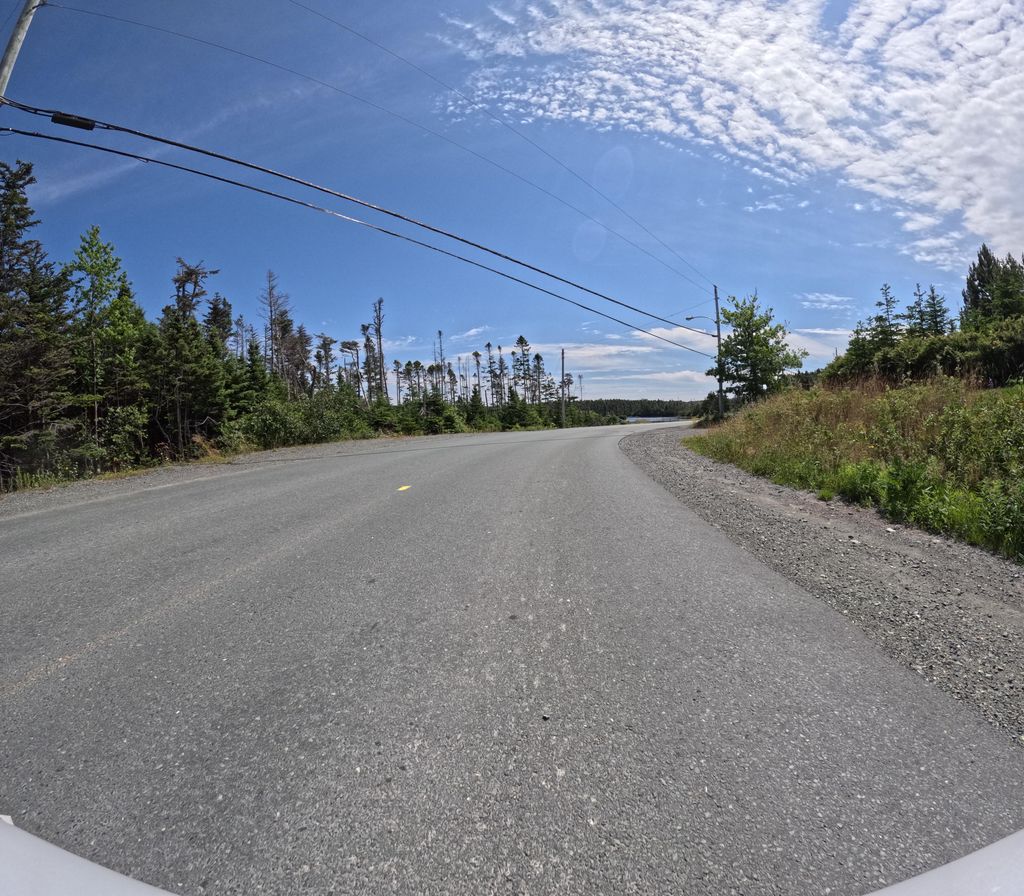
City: st_johns